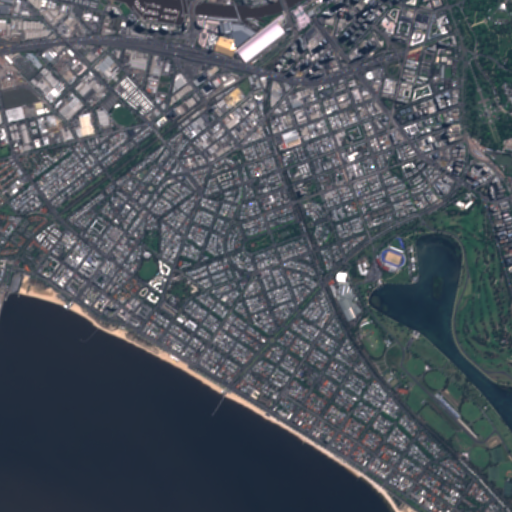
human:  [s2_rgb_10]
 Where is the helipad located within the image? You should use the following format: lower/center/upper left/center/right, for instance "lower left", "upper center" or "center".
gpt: The helipad is located in the upper right of the image.
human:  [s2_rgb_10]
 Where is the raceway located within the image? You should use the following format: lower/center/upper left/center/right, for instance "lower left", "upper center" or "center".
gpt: The raceway is located in the upper left of the image.
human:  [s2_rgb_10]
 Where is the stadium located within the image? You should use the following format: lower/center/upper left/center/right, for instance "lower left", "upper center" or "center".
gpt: The stadium is located in the center right of the image.
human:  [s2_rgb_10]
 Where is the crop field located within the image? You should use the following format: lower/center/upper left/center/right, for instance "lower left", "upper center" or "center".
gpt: There is no crop field in the image.